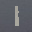
Label: 1